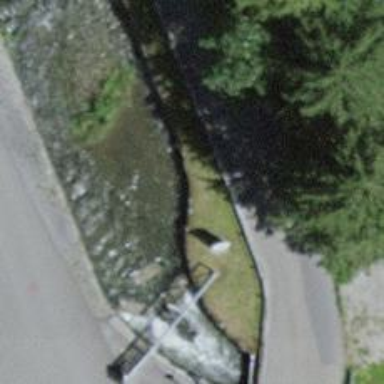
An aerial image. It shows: Retaining wall.